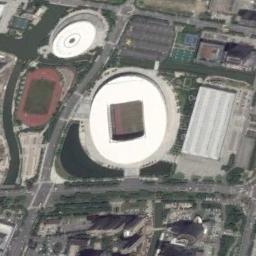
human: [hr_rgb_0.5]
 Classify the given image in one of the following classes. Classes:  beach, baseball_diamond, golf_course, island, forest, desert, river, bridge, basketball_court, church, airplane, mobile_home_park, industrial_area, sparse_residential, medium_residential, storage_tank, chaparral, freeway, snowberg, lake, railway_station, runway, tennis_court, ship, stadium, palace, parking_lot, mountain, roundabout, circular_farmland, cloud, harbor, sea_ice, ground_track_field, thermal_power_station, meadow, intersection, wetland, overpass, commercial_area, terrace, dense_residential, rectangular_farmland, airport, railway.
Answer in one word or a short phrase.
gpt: stadium